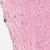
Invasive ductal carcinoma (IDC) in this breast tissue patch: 0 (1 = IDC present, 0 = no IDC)